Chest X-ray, PA view. Patient: 34 years old, sex M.
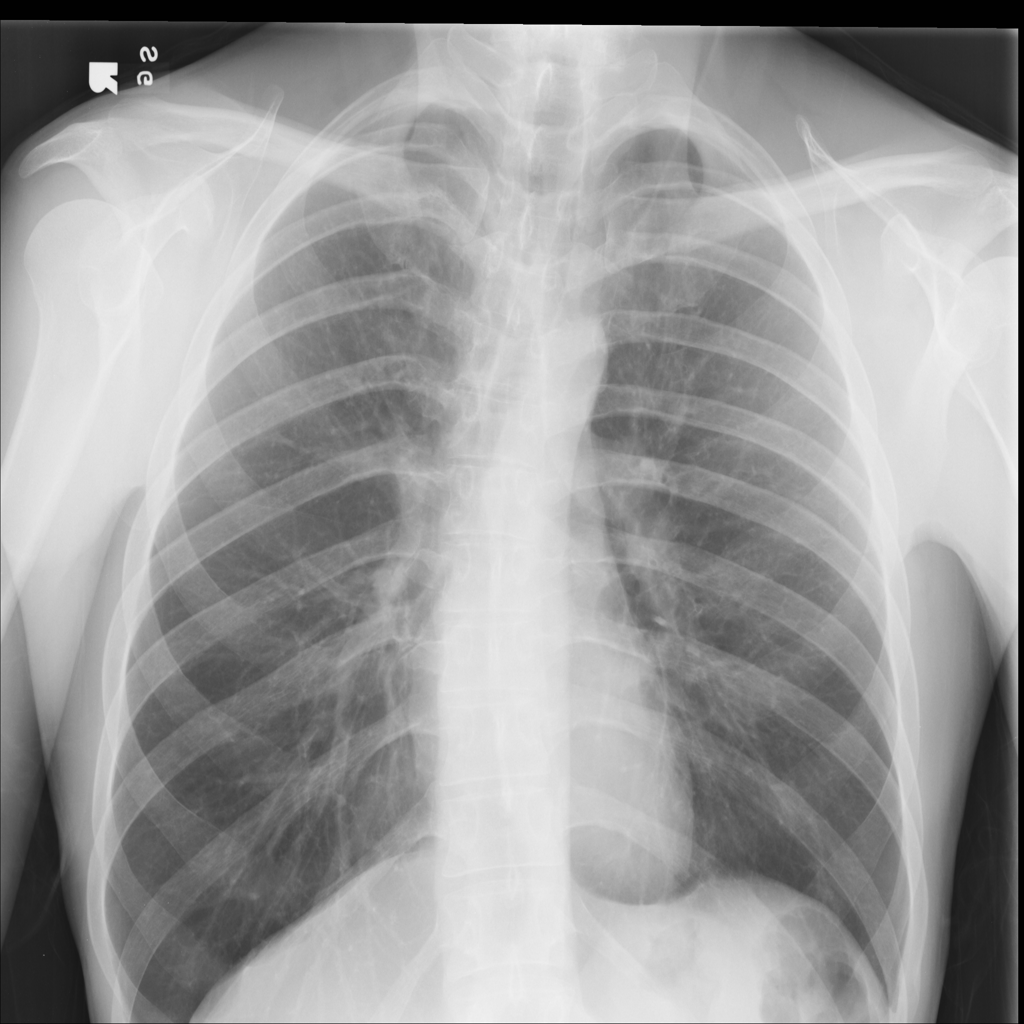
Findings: No Finding